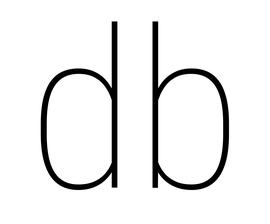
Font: Roboto_Condensed_Thin